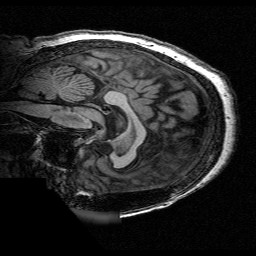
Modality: T1w
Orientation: sagittal
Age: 72
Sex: female
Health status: ill
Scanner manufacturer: siemens
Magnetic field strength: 3 T
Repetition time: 0.0025 s
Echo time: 0.00336 s